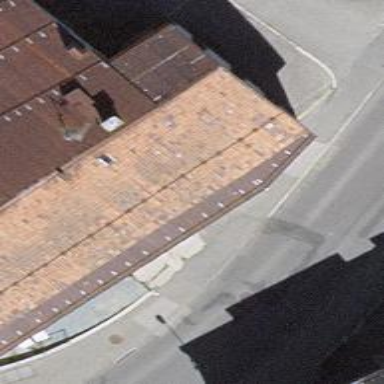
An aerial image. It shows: Restaurant.